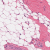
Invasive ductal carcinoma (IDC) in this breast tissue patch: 0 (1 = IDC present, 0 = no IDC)